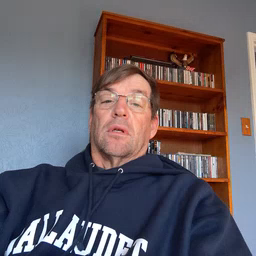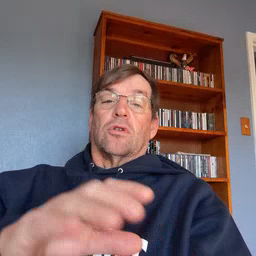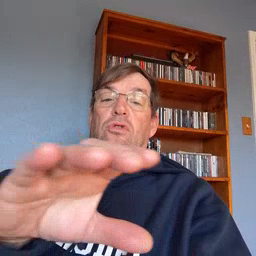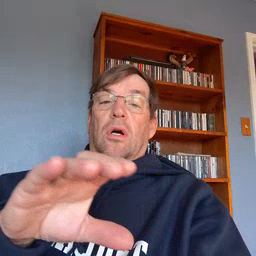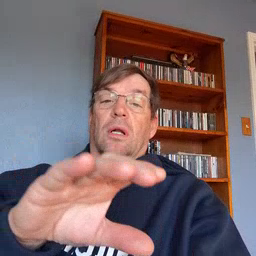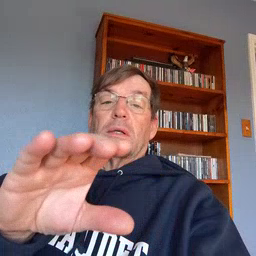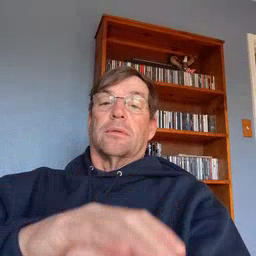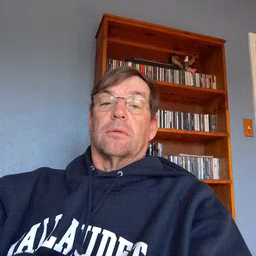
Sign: chocolate